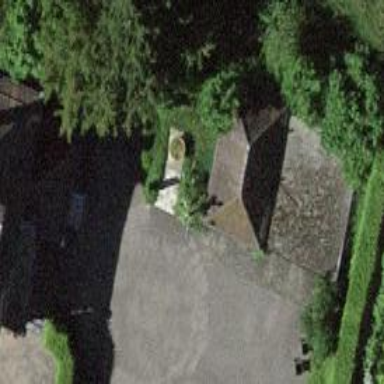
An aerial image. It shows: Garage.